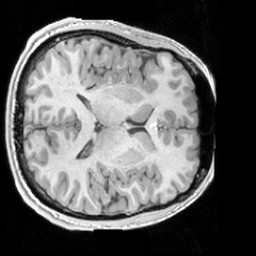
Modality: T1w
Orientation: axial
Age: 23
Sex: male
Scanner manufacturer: siemens
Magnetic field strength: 3 T
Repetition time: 1.63 s
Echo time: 0.00311 s